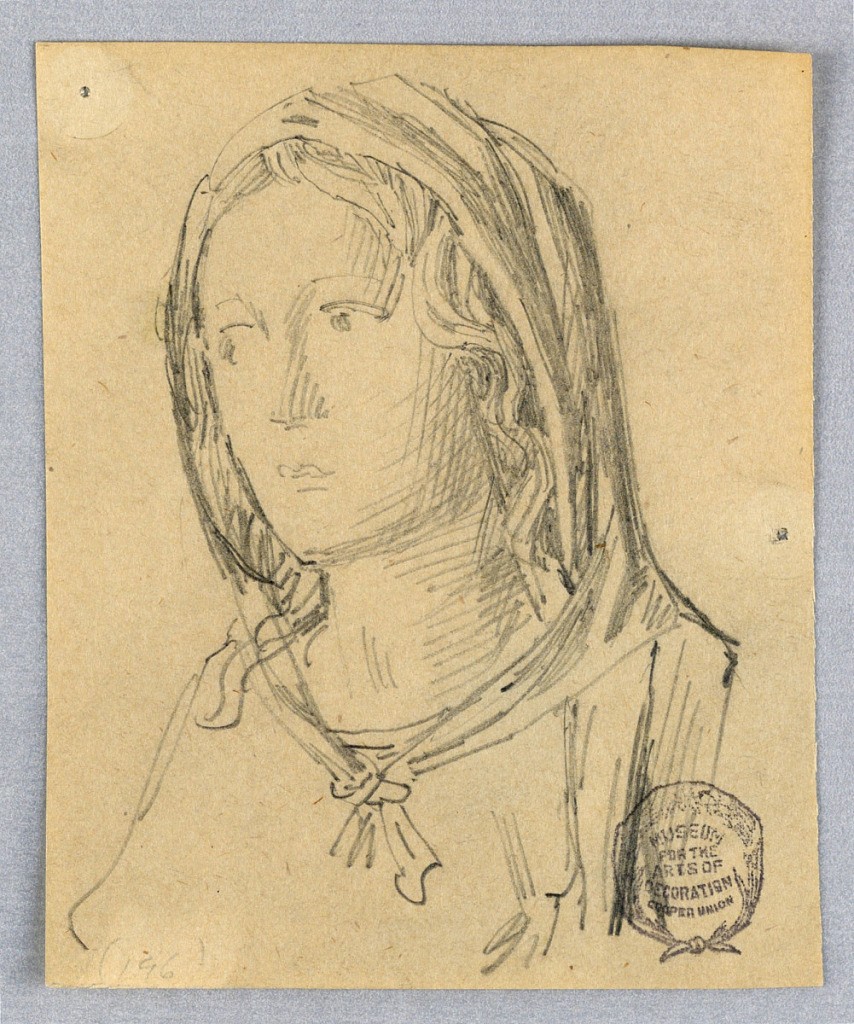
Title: Sketch of Head of the Madonna
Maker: Francis Augustus Lathrop, American, 1849–1909
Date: ca. 1895
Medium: Graphite on cream paper
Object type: Drawing
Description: Woman's face turned slightly to the left. Covering over the head tied below.